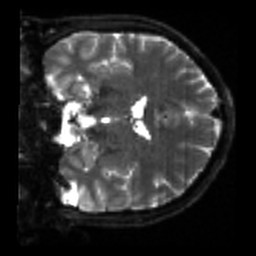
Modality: sbref
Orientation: coronal
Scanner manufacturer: siemens
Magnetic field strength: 3 T
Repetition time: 4 s
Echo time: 0.0594 s